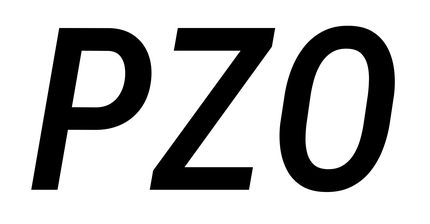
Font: Roboto-Italic_Condensed_Medium_Italic